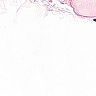
Metastatic tissue present: no